Question: I have a JSON string as shown below. How can I create a table below or similar using SQL Server with a procedure or function? Thanks all.
I'm using SQL Server 15.0.2080.9.
'''
{
"Person": {
"firstName": "John",
"lastName": "Smith",
"age": 25,
"Address": {
"streetAddress":"21 2nd Street",
"city":"New York",
"state":"NY",
"postalCode":"10021"
},
"PhoneNumbers": {
"home":"<PHONE>",
"fax":"<PHONE>"
}
}
}
'''

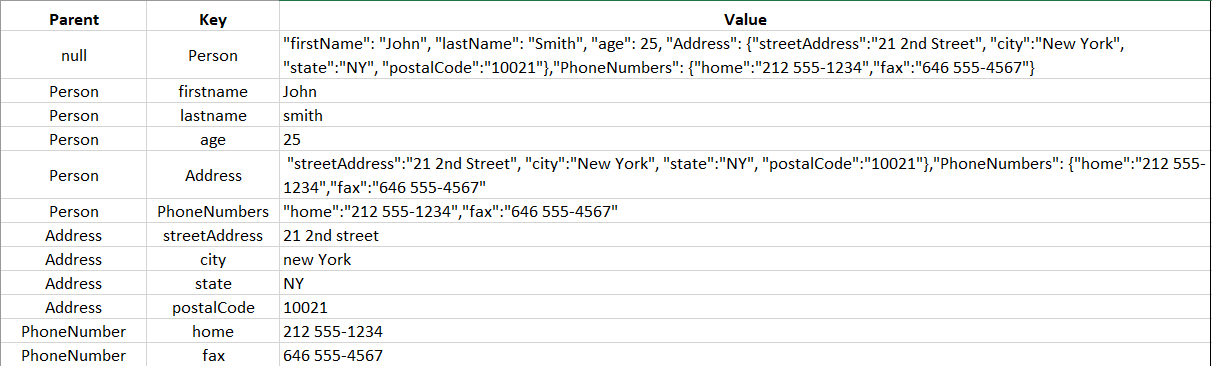
Answer: An excellent starting point is this <URL> is the folowing recursive statement:
JSON:
'''
DECLARE @json nvarchar(max) = N'
{
"Person": {
"firstName": "John",
"lastName": "Smith",
"age": 25,
"Address": {
"streetAddress":"21 2nd Street",
"city":"New York",
"state":"NY",
"postalCode":"10021"
},
"PhoneNumbers": {
"home":"<PHONE>",
"fax":"<PHONE>"
}
}
}'
'''
Statement:
'''
;WITH rCTE AS (
SELECT
1 AS Id,
CONVERT(nvarchar(max), NULL) COLLATE DATABASE_DEFAULT AS [Parent],
CONVERT(nvarchar(max), N'Person') COLLATE DATABASE_DEFAULT AS [Key],
CONVERT(nvarchar(max), JSON_QUERY(@json, '$.Person')) COLLATE DATABASE_DEFAULT AS [Value]
UNION ALL
SELECT
r.Id + 1,
CONVERT(nvarchar(max), r.[Key]) COLLATE DATABASE_DEFAULT,
CONVERT(nvarchar(max), c.[Key]) COLLATE DATABASE_DEFAULT,
CONVERT(nvarchar(max), c.[value]) COLLATE DATABASE_DEFAULT
FROM rCTE r
CROSS APPLY OPENJSON(r.[Value]) c
WHERE ISJSON(r.[Value]) = 1
)
SELECT [Parent], [Key], [Value]
FROM rCTE
ORDER BY Id
'''
Result:
| Parent | Key | Value |
| ------ | --- | ----- |
| | Person | {"firstName": "John", "lastName": "Smith", "age": 25, "Address": {"streetAddress":"21 2nd Street", "city":"New York", "state":"NY", "postalCode":"10021"}, "PhoneNumbers": {"home":"<PHONE>", "fax":"<PHONE>" }} |
| Person | firstName | John |
| Person | lastName | Smith |
| Person | age | 25 |
| Person | Address | {"streetAddress":"21 2nd Street", "city":"New York", "state":"NY", "postalCode":"10021"} |
| Person | PhoneNumbers | {"home":"<PHONE>", "fax":"<PHONE>"} |
| PhoneNumbers | home | <PHONE> |
| PhoneNumbers | fax | <PHONE> |
| Address | streetAddress | 21 2nd Street |
| Address | city | New York |
| Address | state | NY |
| Address | postalCode | 10021 |